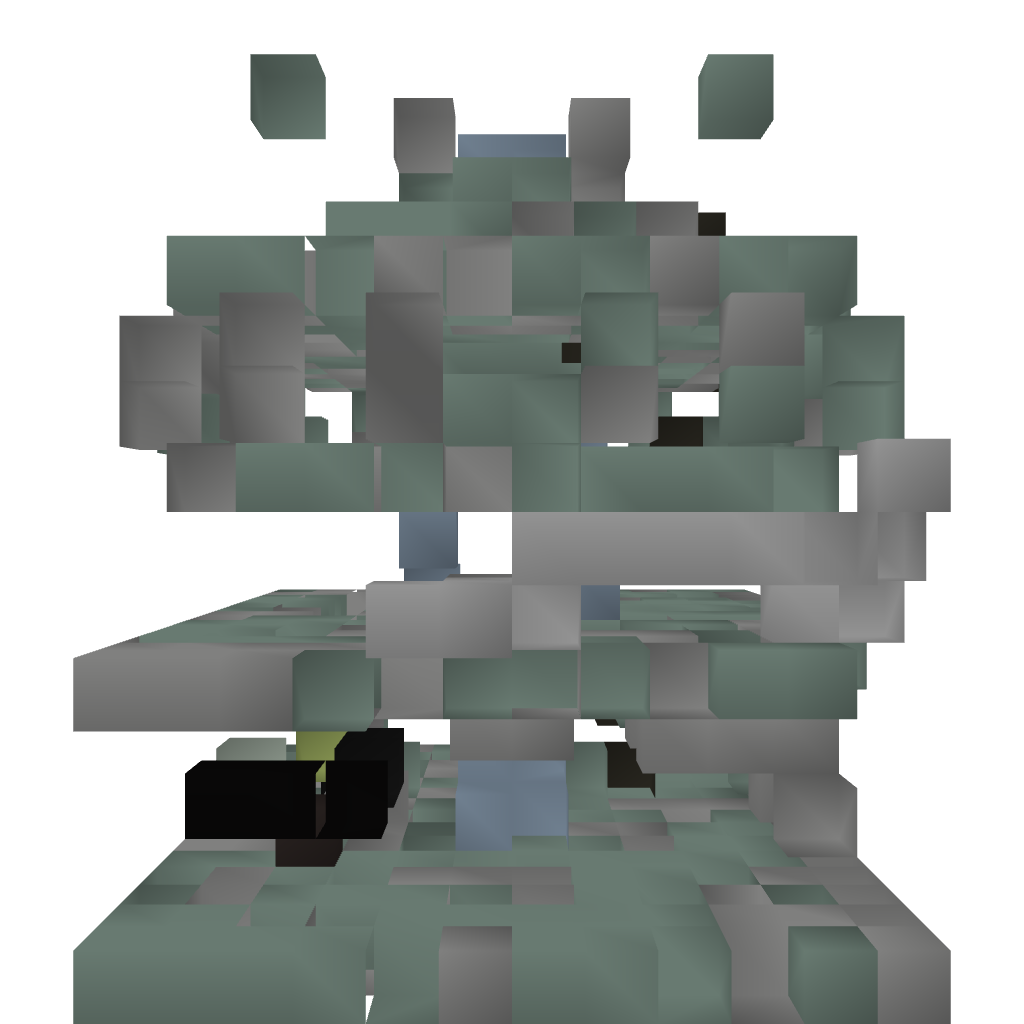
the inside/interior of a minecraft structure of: Default Jungle Temple